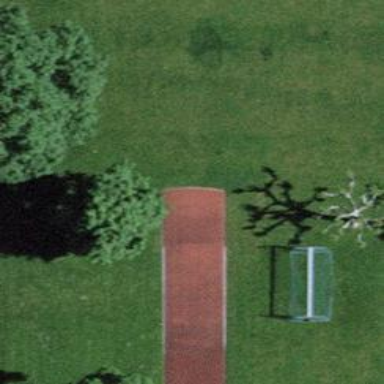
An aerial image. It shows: Track in the leisure land designed for long jump sport.